This time-frequency spectrogram was computed from a rotor test-rig vibration snapshot; brighter regions carry more energy. Diagnose the rotating machine from this image, choosing from: normal, misalignment, unbalance, looseness.
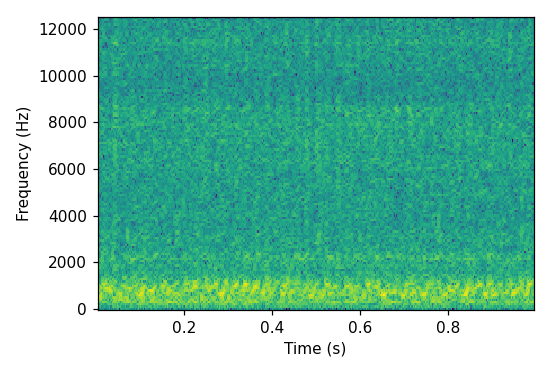
Answer: normal